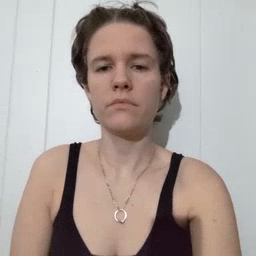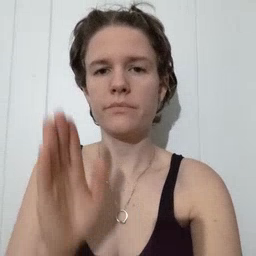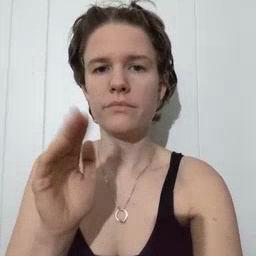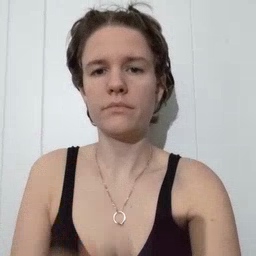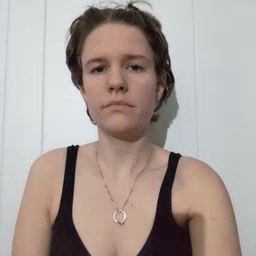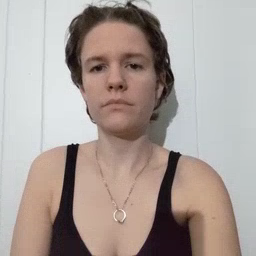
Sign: bye